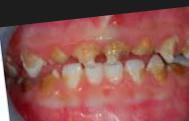
Condition: Caries